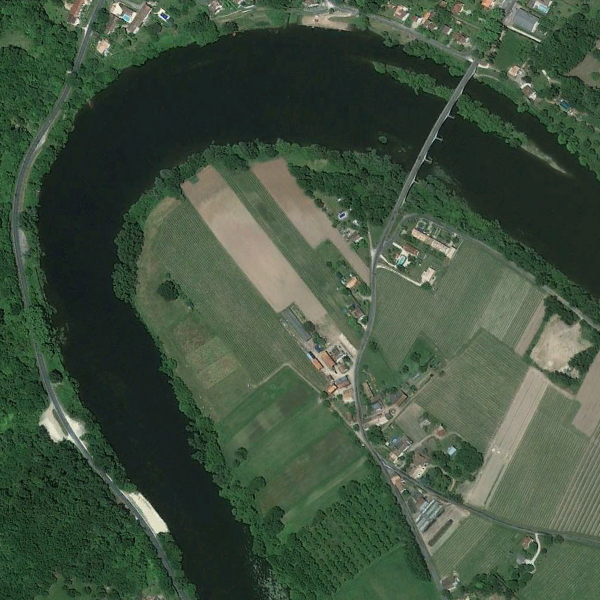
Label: River